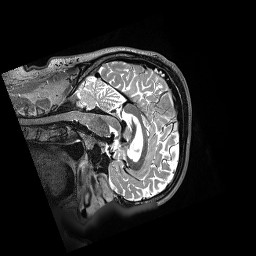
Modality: T2w
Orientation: sagittal
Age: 53
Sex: female